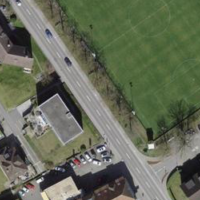
EUNIS habitat code: 53
Species observed at this site:
Mergus merganser